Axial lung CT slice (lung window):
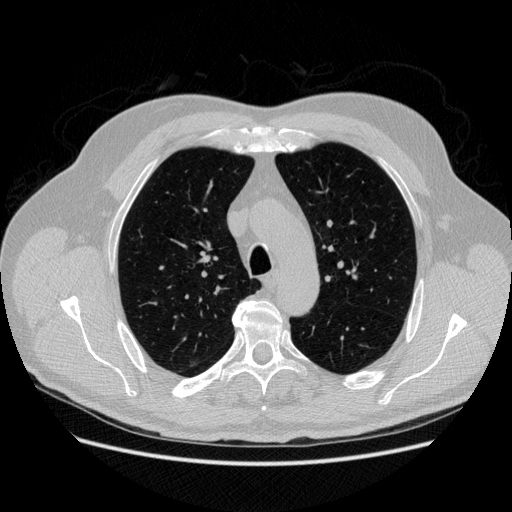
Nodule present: no